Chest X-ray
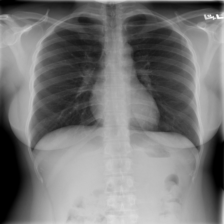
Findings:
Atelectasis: negative
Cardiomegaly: negative
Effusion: negative
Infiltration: negative
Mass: negative
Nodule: negative
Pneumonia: negative
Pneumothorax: negative
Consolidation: negative
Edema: negative
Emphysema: negative
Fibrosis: negative
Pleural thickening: negative
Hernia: negative